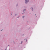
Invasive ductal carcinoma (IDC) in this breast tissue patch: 0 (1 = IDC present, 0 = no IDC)